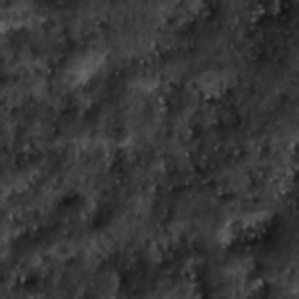
Label: frost